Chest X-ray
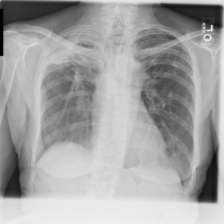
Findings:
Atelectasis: negative
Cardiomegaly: negative
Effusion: negative
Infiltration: negative
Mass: positive
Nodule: negative
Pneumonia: negative
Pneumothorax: negative
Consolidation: negative
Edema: negative
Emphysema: negative
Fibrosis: positive
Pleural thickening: negative
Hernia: negative